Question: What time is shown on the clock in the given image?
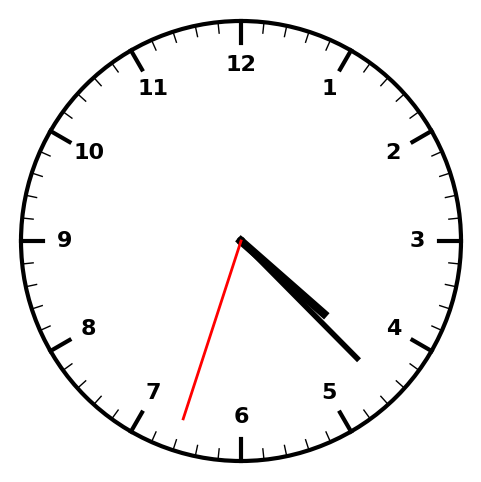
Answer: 04:22:33